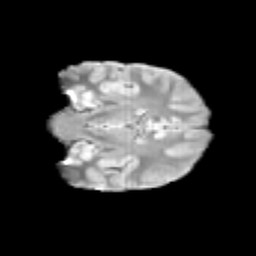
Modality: T2w
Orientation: coronal
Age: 13
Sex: female
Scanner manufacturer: siemens
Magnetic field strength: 3 T
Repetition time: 3.8 s
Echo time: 0.07 s